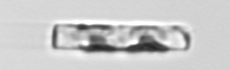
Label: Guinardia_delicatula